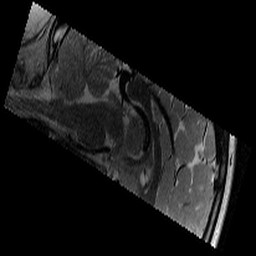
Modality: T2w
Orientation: sagittal
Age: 10
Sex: male
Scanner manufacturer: siemens
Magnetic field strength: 3 T
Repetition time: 9.23 s
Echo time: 0.067 s